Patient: sex M, age 47
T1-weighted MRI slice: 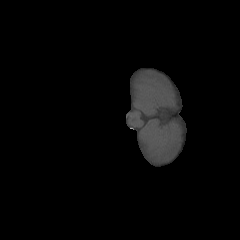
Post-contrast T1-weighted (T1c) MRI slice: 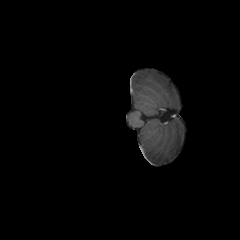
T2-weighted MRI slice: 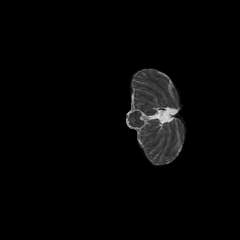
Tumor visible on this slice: no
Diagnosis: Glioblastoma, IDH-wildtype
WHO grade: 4